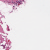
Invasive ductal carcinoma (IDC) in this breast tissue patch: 0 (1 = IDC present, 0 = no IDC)